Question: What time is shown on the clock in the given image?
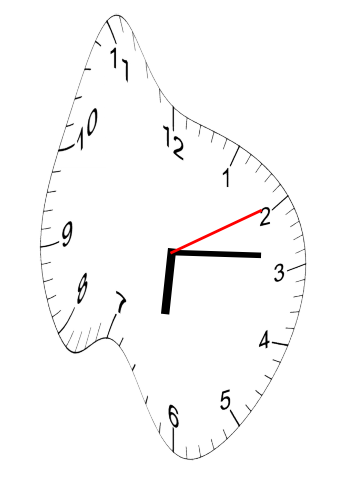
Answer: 06:14:10